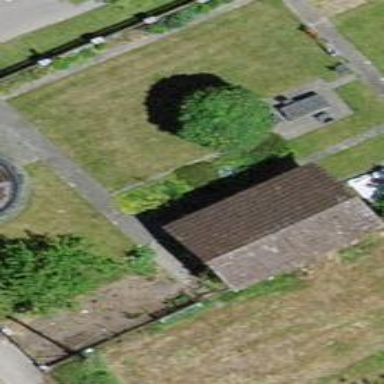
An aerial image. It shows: Shed building.